Question: >
<URL>
Im trying to split a number into powers of 2, but my function remembers the result of my previous call.
'''
from math import log
#split number in powers of 2
#n : number
#lst : the current list of numbers
def spn(n, lst=list()):
if n==1:
lst.append(n)
return lst
else:
#rdy : the ready-to-add number
rdy=2**((log(n+1,2))-1)
lst.append(rdy)
#n-rdy: the new number to evaluate
return spn(n-rdy, lst)
'''
For example:
> spn(1) should return [ 1 ]spn(3) should return [2.0, 1.0]spn(7) should return [4.0, 2.0, 1.0]
But only works the first time I call the function then after the first call my previous result appears as an argument.

How can I fix that?
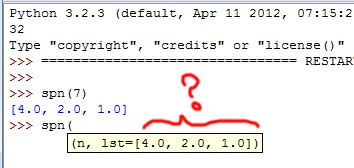
Answer: Change your 'lst' argument default value to 'None', and if it is None then instantiate it inside your function.
Read about the Python <URL> on why using mutable default argument values are bad.